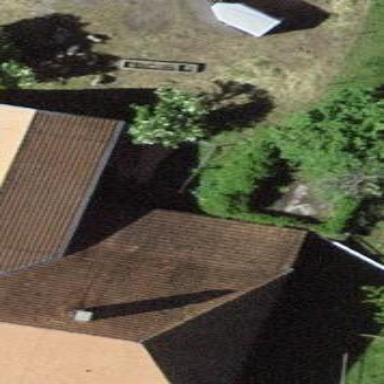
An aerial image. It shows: View of roof of building.